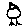
Label: bird